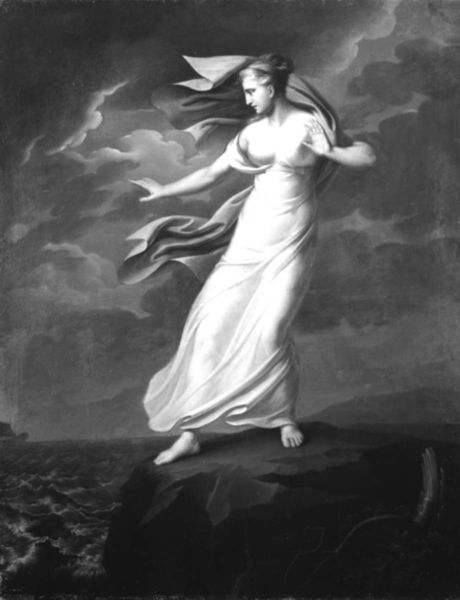
Titel: Henriette Hendel-Schütz als Ariadne auf Naxos
Künstler: Franz Gerhard Kügelgen
Institution: Köln, Wallraf-Richartz-Museum
Schlagwörter: berg, dunkel, felsen, gemälde, gewitter, hand, himmel, meer, schatten, wasser, weiß, wolken, ufer, brust, frau, kleid, licht, nacht, schwarz, zeichnung, tuch, zaun, blond, jung, falten, stein, bildnis, öl, wind, gewand, wellen, fels, füsse, schaum, sturm, unwetter, wetter, faltenwurf, junge frau, klippe, foto, barfuss, fuss, schwarzweiß, seegang, abwehr, absturz, weer, berf, regennacht, j.luis david, frau meer sturm wind